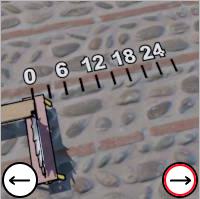
Task: length
Answer: 0
First scale value: 6.0